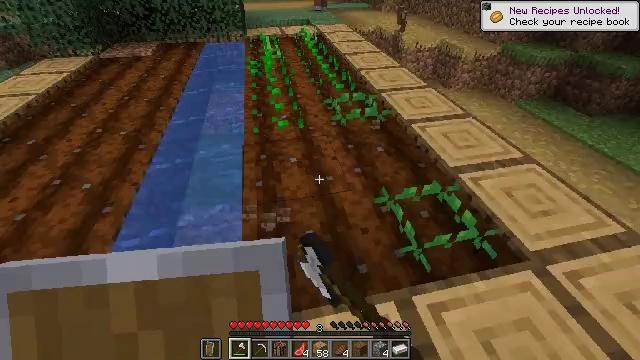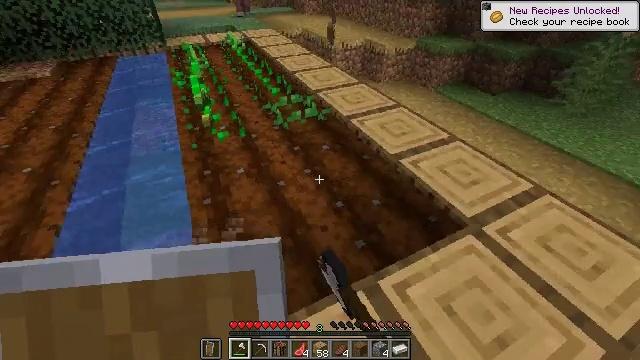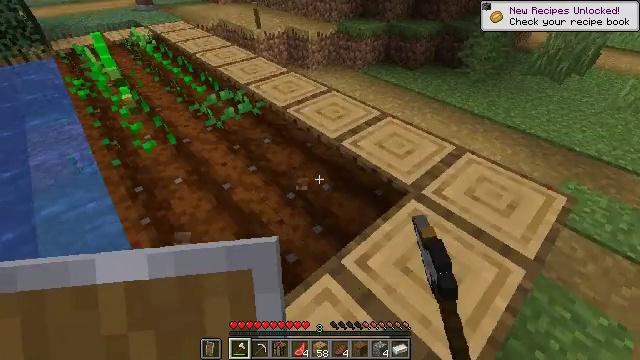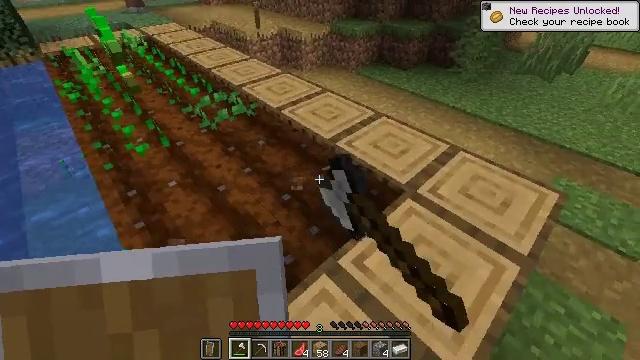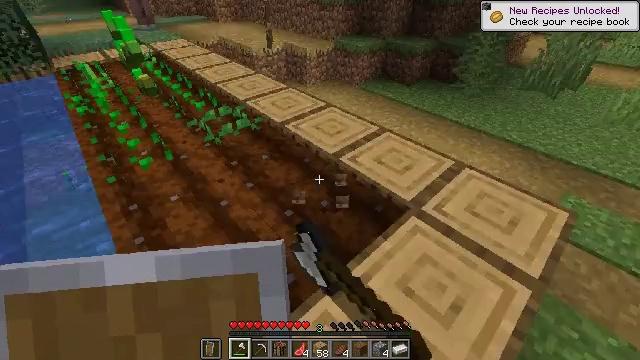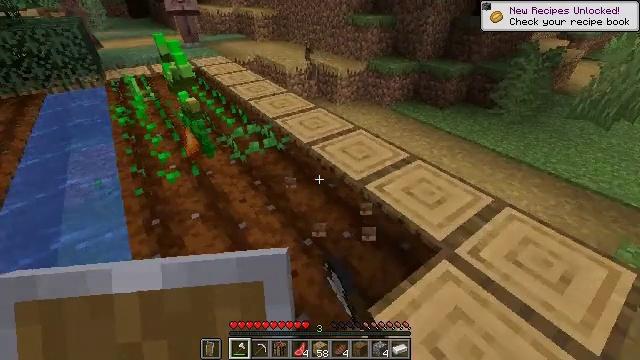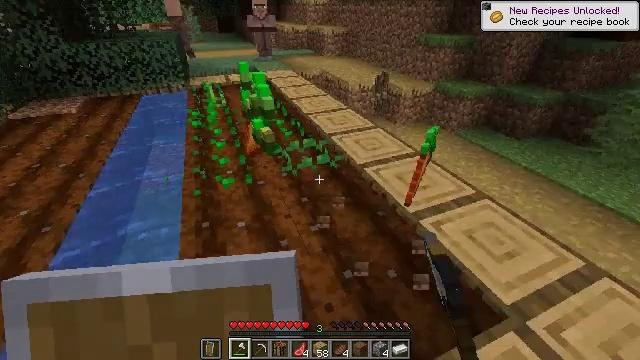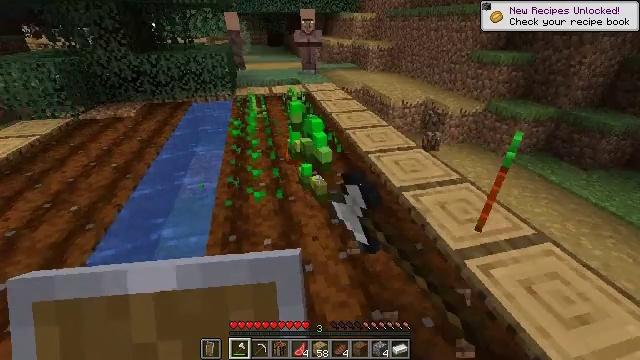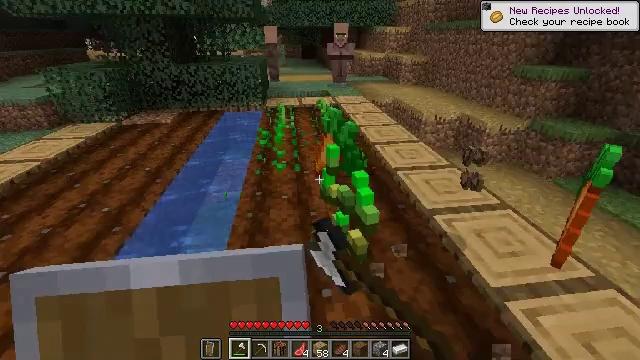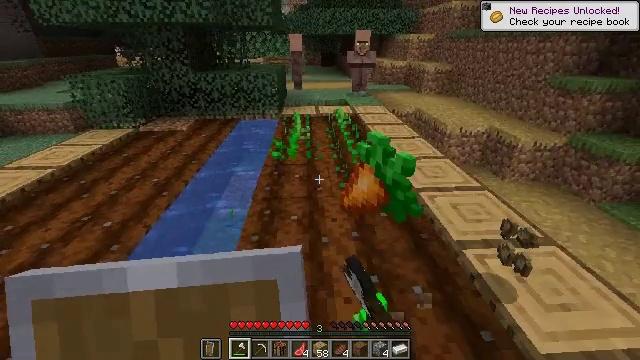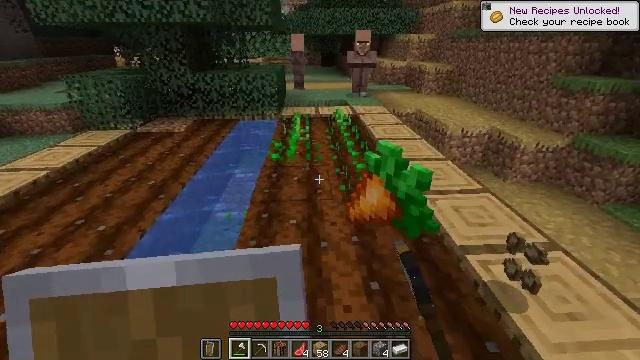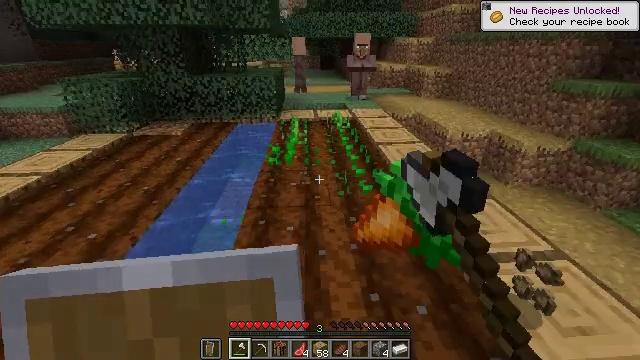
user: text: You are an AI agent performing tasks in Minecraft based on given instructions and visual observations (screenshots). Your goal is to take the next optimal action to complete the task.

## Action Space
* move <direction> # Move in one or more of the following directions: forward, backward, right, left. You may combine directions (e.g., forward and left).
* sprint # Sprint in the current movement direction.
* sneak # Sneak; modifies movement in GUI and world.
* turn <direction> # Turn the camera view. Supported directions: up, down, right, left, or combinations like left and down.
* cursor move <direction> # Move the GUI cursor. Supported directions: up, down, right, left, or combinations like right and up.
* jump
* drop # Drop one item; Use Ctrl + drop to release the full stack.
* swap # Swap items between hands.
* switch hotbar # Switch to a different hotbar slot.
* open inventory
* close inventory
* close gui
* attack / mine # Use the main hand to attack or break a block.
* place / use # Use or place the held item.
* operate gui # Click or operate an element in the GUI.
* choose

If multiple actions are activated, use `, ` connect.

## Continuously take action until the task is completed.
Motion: motion action
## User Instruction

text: Harvest carrots from the farmland.
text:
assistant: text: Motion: turn right, attack / mine
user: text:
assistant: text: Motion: turn right and down, attack / mine
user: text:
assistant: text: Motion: turn right, attack / mine
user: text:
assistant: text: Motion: move forward, turn up, attack / mine
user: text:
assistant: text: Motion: move forward, turn left and up, attack / mine
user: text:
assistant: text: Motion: move forward, turn left and up, attack / mine
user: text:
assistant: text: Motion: move forward, turn left and up, attack / mine
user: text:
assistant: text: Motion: move forward, turn left and up, attack / mine
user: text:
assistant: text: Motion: move forward, turn left and up, attack / mine
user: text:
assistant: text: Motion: attack / mine
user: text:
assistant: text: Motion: attack / mine
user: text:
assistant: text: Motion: attack / mine